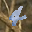
Label: 4